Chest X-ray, AP view. Patient: 47 years old, sex M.
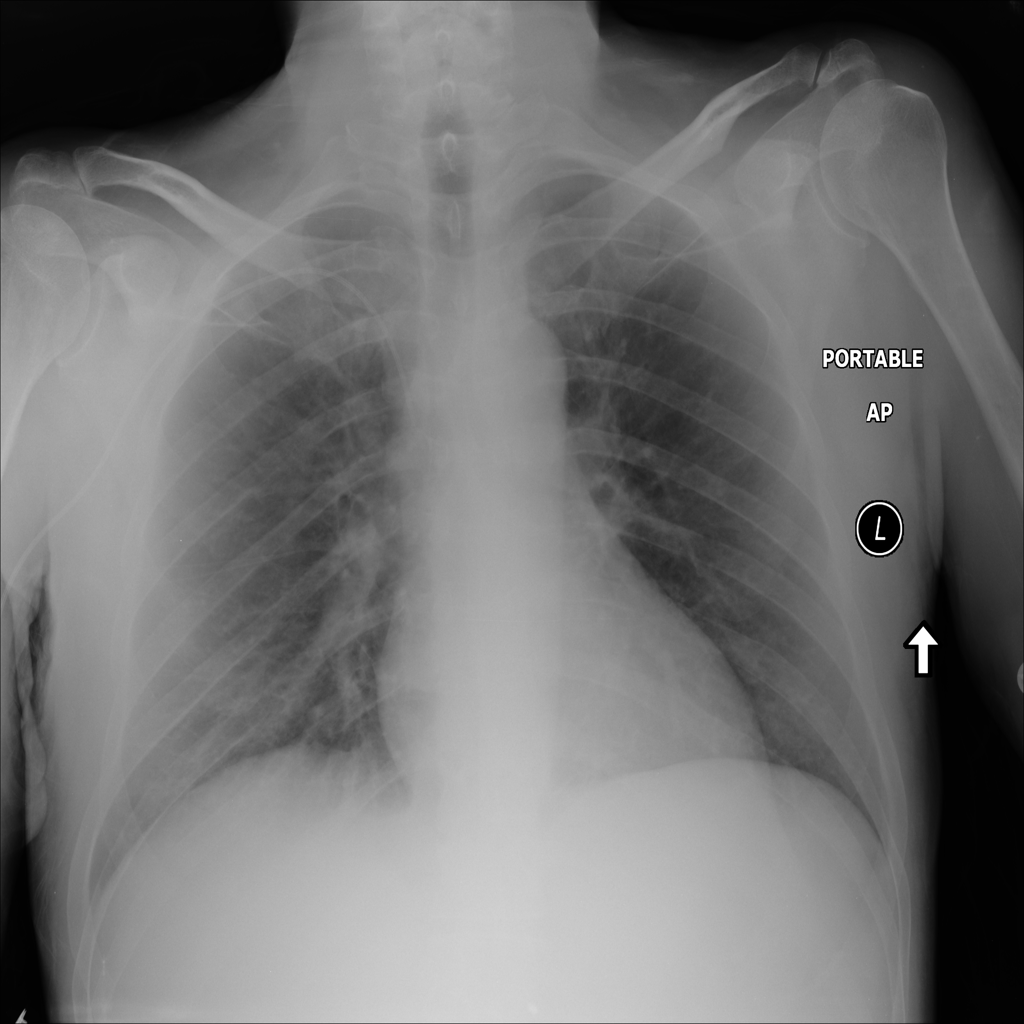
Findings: No Finding